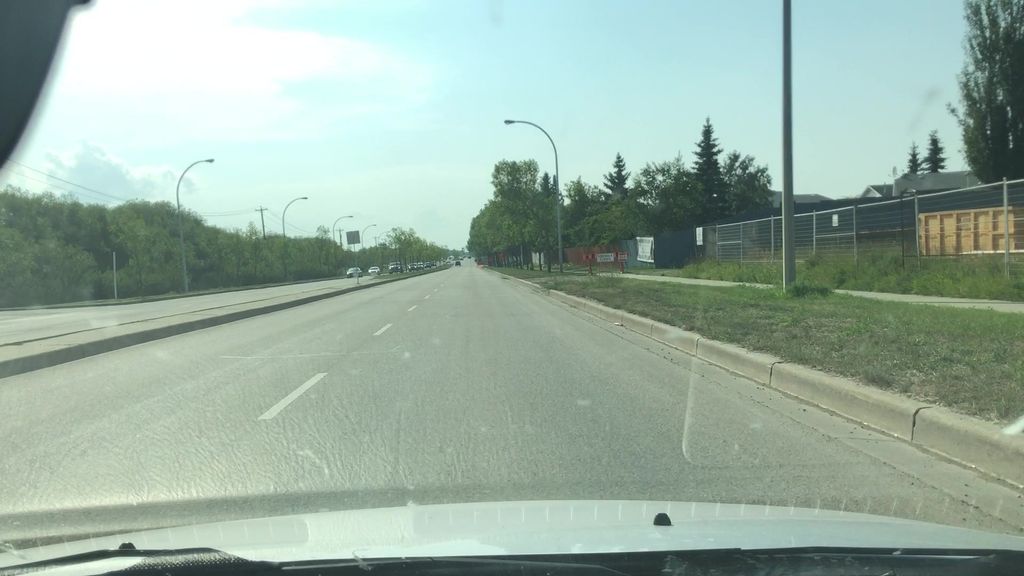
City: edmonton